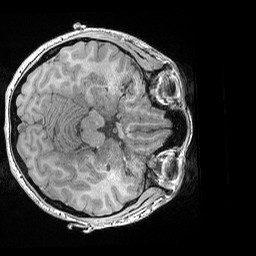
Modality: T1w
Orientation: axial
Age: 22
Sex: female
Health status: healthy
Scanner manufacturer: siemens
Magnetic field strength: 3 T
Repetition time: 0.02 s
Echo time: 0.00492 s